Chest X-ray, AP view. Patient: 51 years old, sex M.
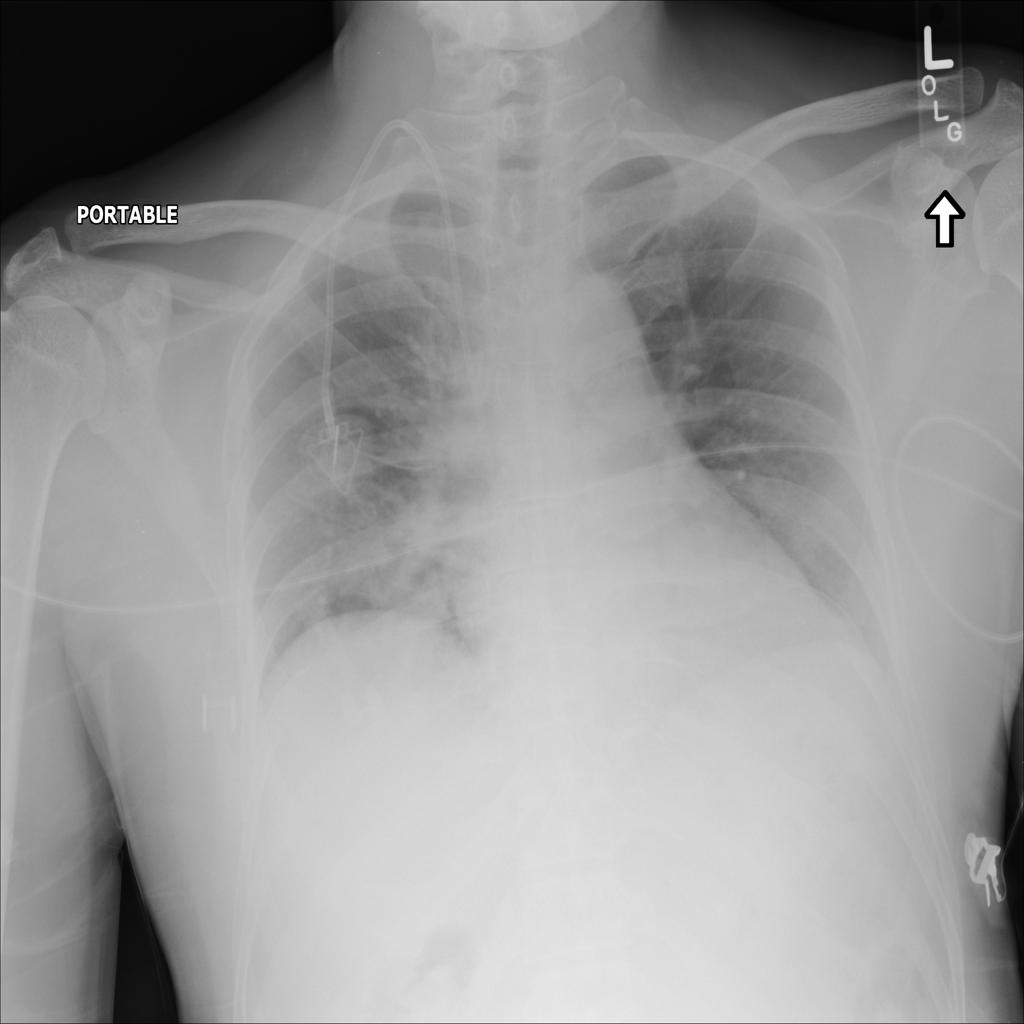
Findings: No Finding